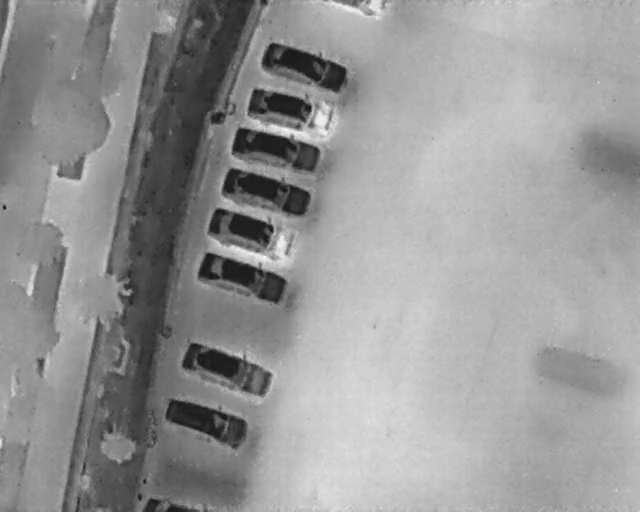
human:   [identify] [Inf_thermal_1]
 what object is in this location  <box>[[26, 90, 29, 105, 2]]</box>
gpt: <ref>1 medium car at the bottom left</ref>